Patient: sex M, age 64
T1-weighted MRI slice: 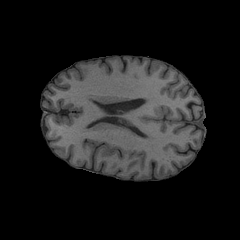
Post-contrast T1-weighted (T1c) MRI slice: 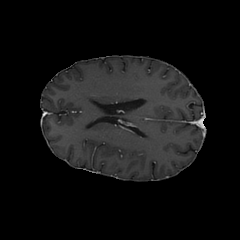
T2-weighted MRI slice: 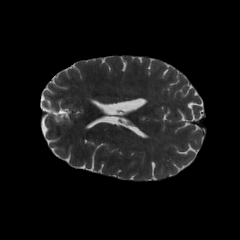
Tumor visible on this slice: no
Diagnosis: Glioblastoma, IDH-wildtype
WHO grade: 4